Interaction volume radius: 5 \u00c5
Interaction volume height: 50 \u00c5
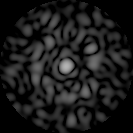
Disorder parameter: 0.8569